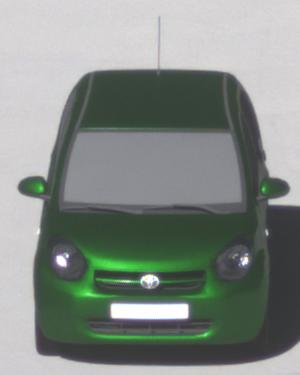
Make: Toyota
Model: Passo
Detailed model: Toyota Passo X Yururi
Model produced from: 2010
Model produced until: 2016
Doors: 5
Color: green
Road condition: dry road
Daytime: midday
Contrast: high contrast